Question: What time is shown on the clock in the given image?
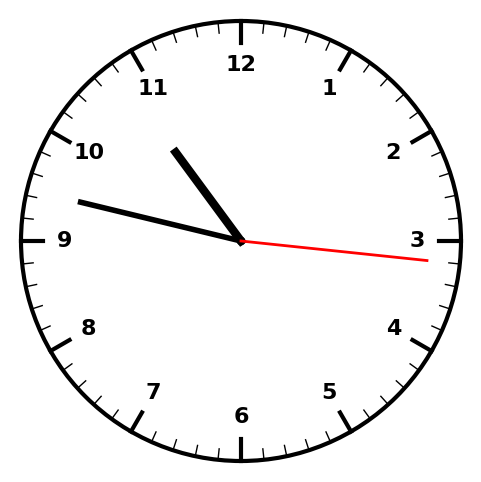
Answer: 10:47:16